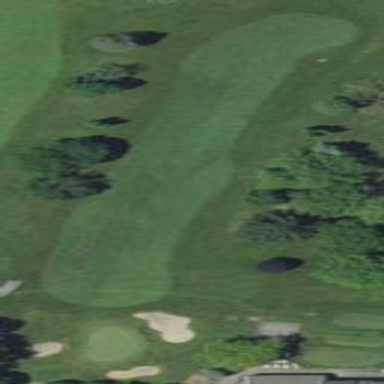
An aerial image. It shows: Area of rough grass used for golf.